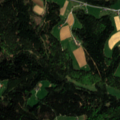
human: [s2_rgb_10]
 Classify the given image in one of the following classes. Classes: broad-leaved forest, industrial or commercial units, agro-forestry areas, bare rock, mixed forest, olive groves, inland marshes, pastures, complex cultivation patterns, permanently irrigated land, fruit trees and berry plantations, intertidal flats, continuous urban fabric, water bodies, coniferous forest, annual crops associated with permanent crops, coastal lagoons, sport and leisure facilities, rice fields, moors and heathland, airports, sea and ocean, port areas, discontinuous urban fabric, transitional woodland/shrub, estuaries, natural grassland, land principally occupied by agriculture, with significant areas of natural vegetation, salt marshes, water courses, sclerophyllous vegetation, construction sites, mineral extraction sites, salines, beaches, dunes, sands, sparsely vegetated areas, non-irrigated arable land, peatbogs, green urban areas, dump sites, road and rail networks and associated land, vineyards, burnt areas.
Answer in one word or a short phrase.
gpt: pastures, complex cultivation patterns, coniferous forest, mixed forest